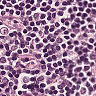
Metastatic tissue present: no